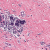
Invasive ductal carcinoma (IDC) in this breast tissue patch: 0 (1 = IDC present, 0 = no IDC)